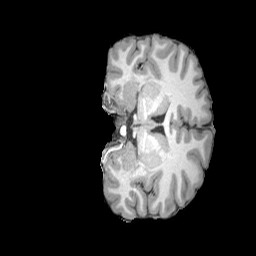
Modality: T1w
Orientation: coronal
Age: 22
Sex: male
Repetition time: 2.3 s
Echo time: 0.0226 s